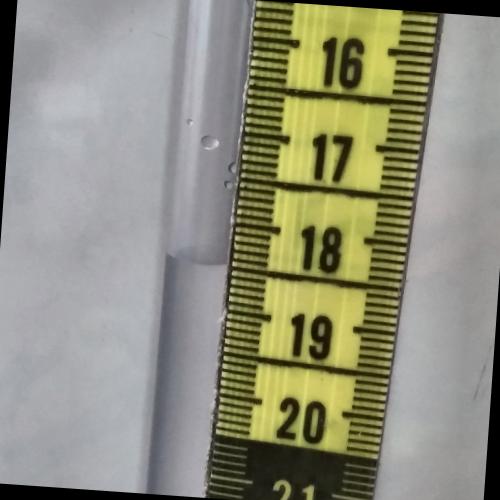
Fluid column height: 18.5 cm